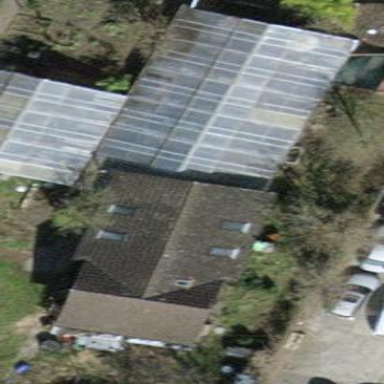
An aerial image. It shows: Greenhouse.